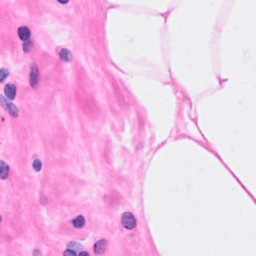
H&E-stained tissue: Breast